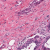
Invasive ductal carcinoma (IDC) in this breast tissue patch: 0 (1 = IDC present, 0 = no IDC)